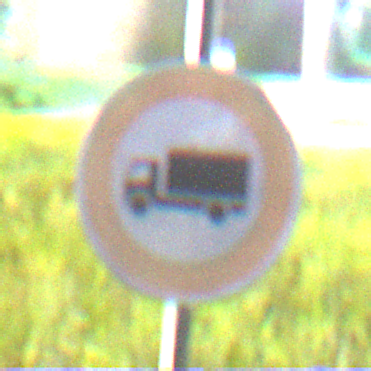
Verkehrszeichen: VerbotFuerKraftfahrzeugeUeberDreiKommaFuenfTonnen
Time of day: Night
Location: Outdoor (Suburban)
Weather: PartlyCloudy
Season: NotSpecified
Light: Artificial